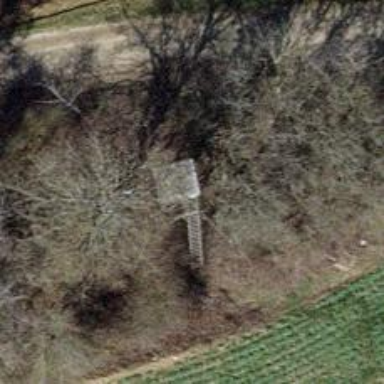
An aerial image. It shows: Hunting stand.